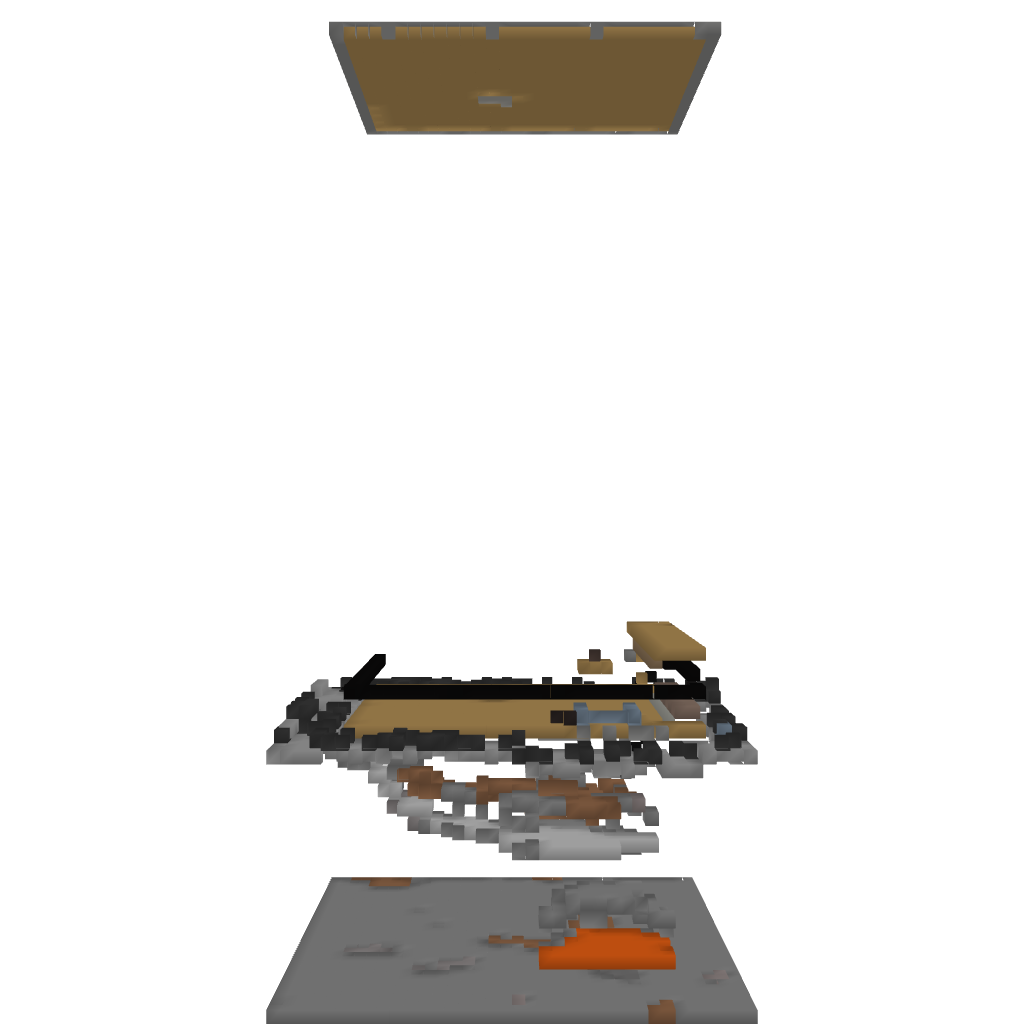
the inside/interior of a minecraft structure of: A very big house with trap!